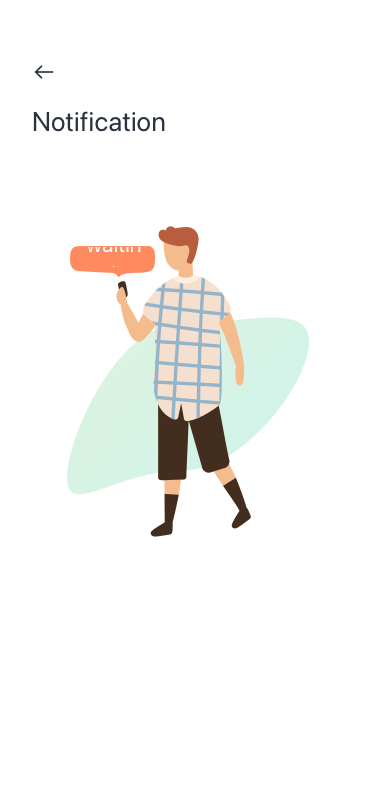
Text in this UI design:
Notification
waiting